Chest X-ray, AP view. Patient: 47 years old, sex M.
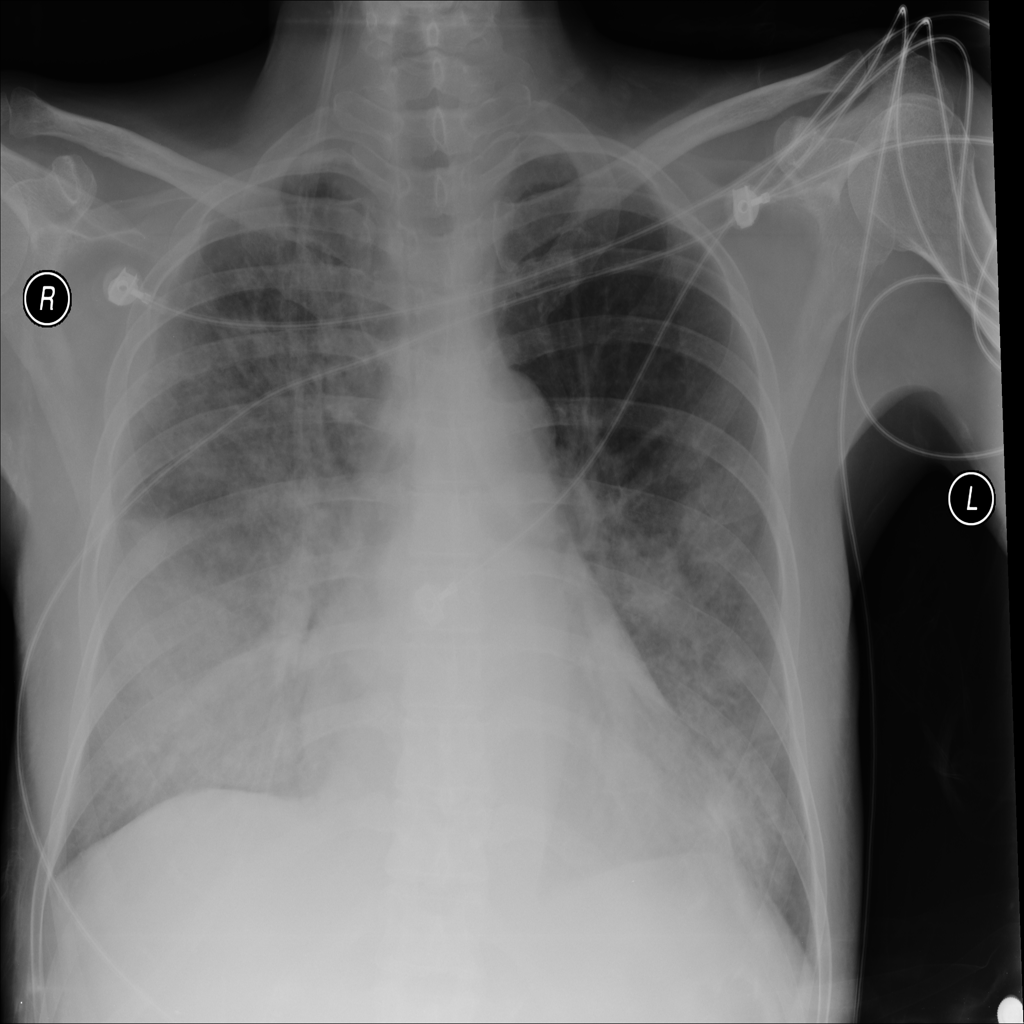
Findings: Infiltration